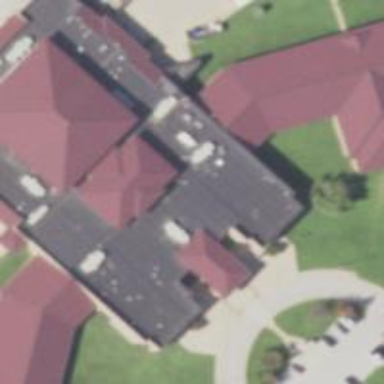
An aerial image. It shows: School building.